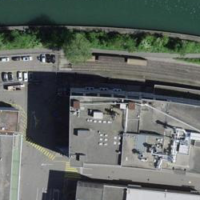
EUNIS habitat code: 57
Species observed at this site:
Jacobaea vulgaris
Corvus corone